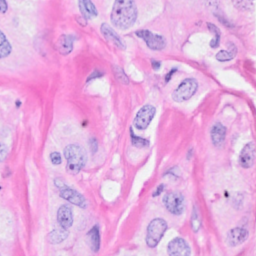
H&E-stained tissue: Breast